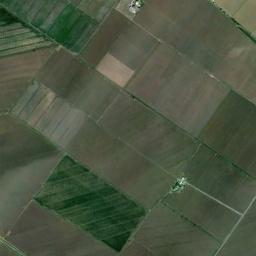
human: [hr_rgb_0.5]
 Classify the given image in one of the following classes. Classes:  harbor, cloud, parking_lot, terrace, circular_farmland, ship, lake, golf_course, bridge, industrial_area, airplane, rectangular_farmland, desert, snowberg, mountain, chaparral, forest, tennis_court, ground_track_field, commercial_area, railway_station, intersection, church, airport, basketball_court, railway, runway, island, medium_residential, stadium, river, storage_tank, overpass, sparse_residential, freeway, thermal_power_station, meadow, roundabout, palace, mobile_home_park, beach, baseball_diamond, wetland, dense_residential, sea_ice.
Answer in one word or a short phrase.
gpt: rectangular_farmland